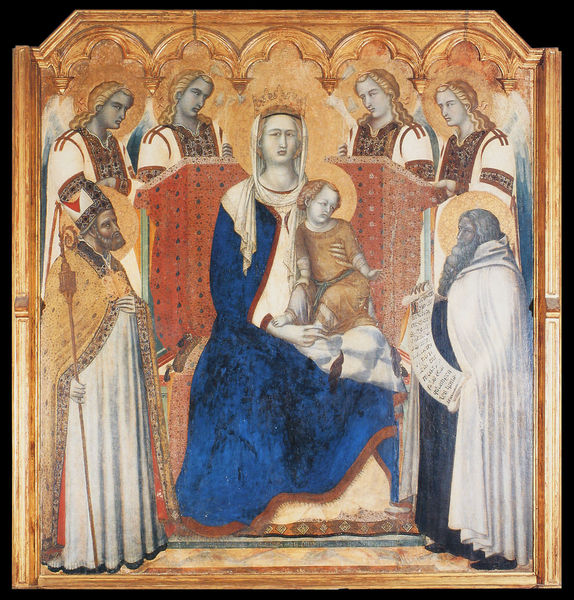
Titel: Thronende Madonna mit vier Engeln und Hl. Nikolaus von Bari und der Prophet Elias; vom Altarbild aus der Kirche Carmine di Siena
Künstler: Pietro Lorenzetti
Institution: Siena, Pinacoteca Nazionale
Schlagwörter: blau, gemälde, weiß, kleid, männer, rot, bart, rahmen, gold, mantel, kind, krone, engel, schrift, bischof, könig, thron, bögen, jesus, geistliche, mitra, schriftrolle, könige, heilige, heilig, maria, madonna, anbetung, jesuskind, bischofsstab, muttergottes, krummstab